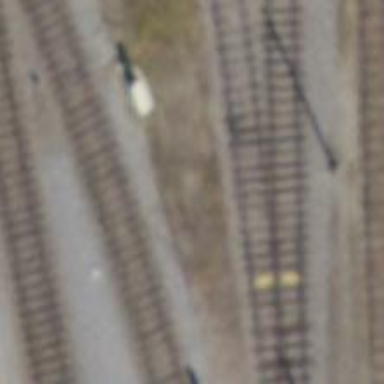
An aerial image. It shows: Single track railway in yard.